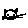
Label: cat